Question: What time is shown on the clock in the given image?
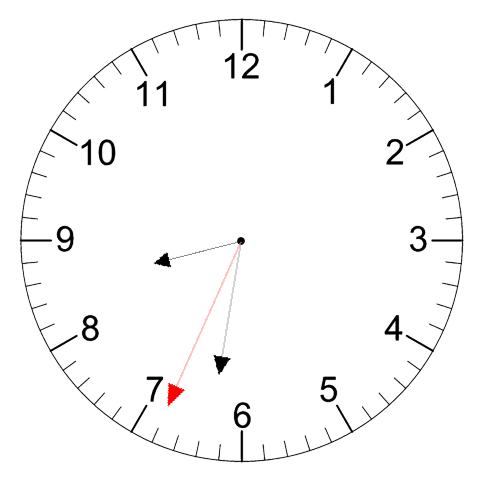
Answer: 08:31:34